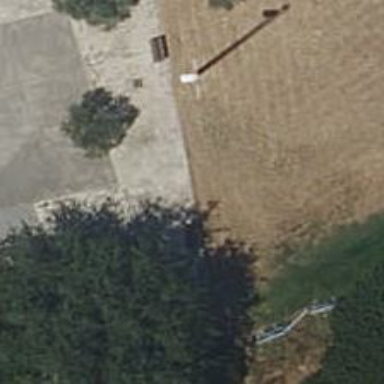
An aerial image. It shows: Bench.